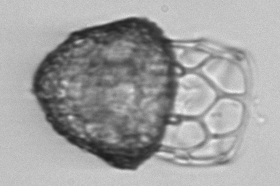
Label: Dictyocysta